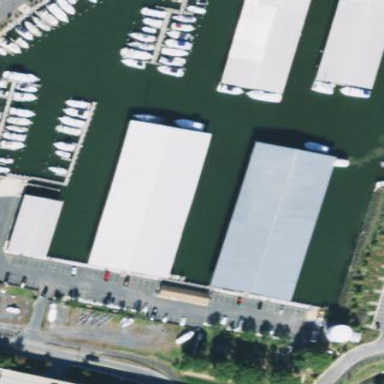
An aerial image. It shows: Boathouse building.